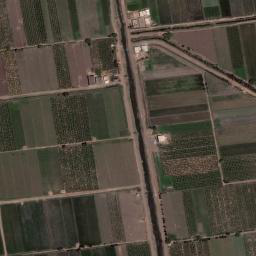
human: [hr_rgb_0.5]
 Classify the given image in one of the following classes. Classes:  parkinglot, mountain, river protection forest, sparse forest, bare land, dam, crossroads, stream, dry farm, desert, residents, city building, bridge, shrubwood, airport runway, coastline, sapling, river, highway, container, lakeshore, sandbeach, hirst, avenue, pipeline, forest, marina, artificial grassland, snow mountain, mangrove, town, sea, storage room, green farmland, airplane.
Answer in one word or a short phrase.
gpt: green farmland